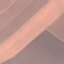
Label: AnnualCrop